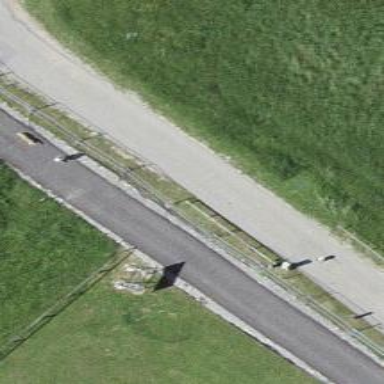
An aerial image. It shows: Bollard.